Question: How many unread messages?
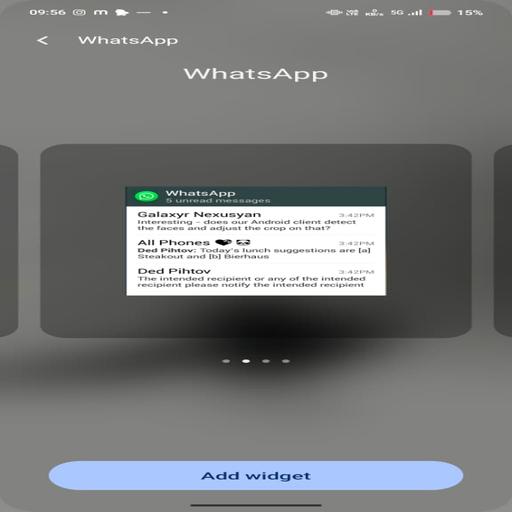
Answer: 5 unread messages